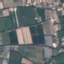
Land use / land cover: PermanentCrop